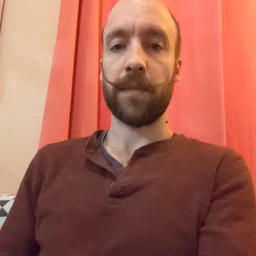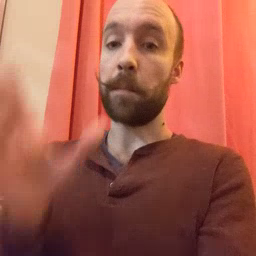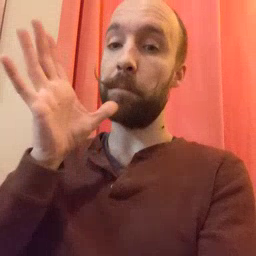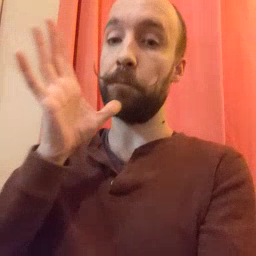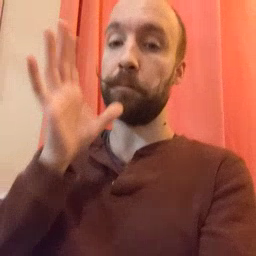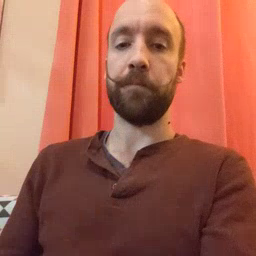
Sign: mom